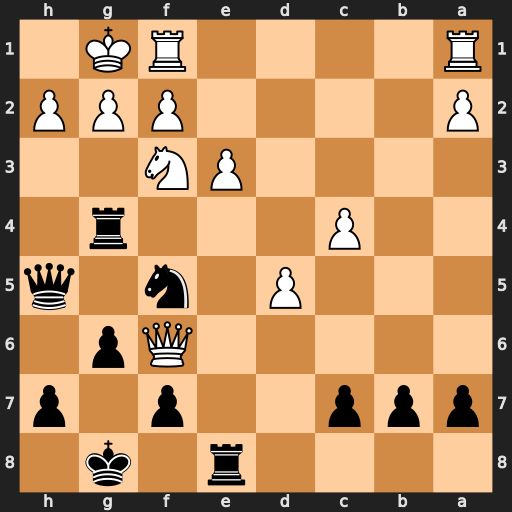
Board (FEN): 4r1k1/ppp2p1p/5Qp1/3P1n1q/2P3r1/4PN2/P4PPP/R4RK1
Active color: b
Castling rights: -
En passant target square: -
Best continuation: Rxg2+ Kxg2 Qg4+ Kh1 Qxf3+